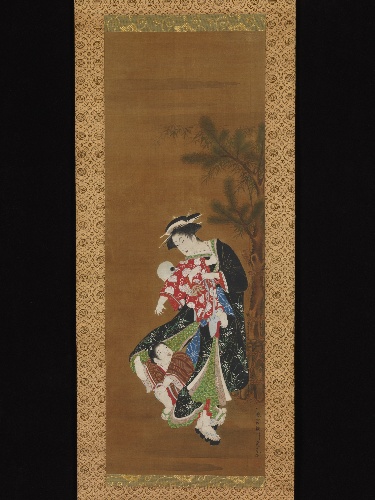
Artist: Utagawa Toyoharu
Artist bio: Japanese, 1735–1814
Date: 18th century
Object type: Hanging scroll
Classification: Paintings
Medium: Hanging scroll; ink and color on silk
Culture: Japan
Period: Edo period (1615–1868)
Dimensions: 40 3/4 x 12 1/2 in. (103.5 x 31.8 cm)
Department: Asian Art
Credit line: Charles Stewart Smith Collection, Gift of Mrs. Charles Stewart Smith, Charles Stewart Smith Jr., and Howard Caswell Smith, in memory of Charles Stewart Smith, 1914
Accession year: 1914
Repository: Metropolitan Museum of Art, New York, NY
Tags: Boys|Infants|Mothers|Women